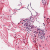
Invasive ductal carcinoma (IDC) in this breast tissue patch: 0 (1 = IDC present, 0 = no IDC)